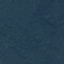
Land use / land cover class: Forest